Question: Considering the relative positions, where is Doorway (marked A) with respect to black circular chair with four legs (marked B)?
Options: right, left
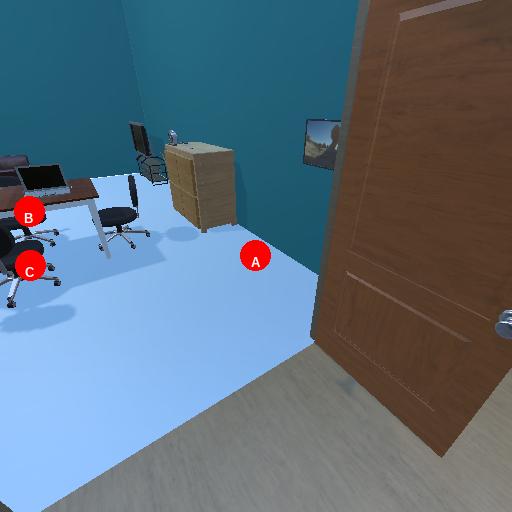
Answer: right